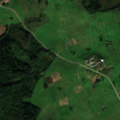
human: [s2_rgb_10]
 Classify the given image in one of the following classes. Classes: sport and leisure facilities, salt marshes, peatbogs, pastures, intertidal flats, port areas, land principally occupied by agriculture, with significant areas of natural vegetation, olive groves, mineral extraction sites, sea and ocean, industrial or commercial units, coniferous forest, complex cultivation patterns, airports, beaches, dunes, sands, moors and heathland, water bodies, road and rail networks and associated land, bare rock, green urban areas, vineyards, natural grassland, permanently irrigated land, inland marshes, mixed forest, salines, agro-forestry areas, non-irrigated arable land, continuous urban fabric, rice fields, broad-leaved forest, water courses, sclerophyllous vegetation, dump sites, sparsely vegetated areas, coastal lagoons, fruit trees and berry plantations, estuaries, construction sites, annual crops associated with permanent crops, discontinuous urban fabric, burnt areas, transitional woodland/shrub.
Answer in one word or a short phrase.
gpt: pastures, complex cultivation patterns, land principally occupied by agriculture, with significant areas of natural vegetation, mixed forest, transitional woodland/shrub